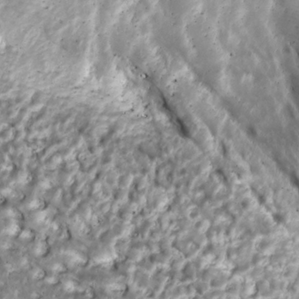
Label: non_frost